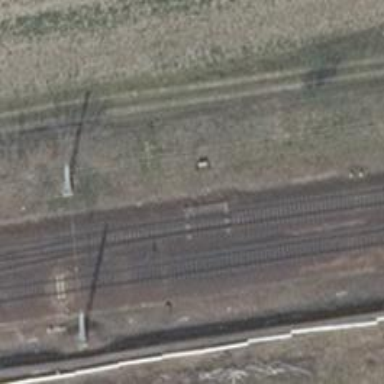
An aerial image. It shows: Railway switch.